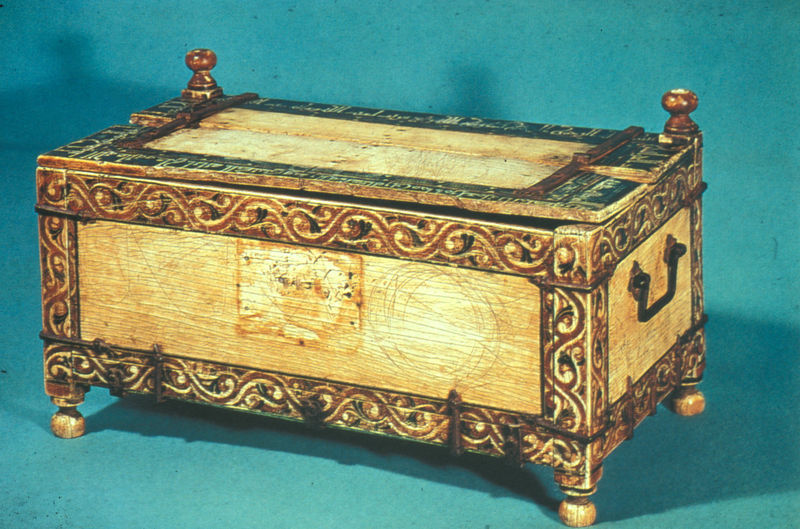
Titel: Kästchen aus Medina al-Zahira
Standort: Madrid
Institution: Archäologisches Museum
Schlagwörter: blau, fuß, schatten, weiß, gelb, grün, ocker, braun, hell, holz, licht, schmuck, schwarz, türkis, rot, beige, malerei, muster, ornament, alt, rahmen, stehen, möbel, gold, decke, borte, schräg, kreis, rund, henkel, ranken, beine, bein, füße, schrift, kommode, spuren, transport, hellbraun, klein, vergilbt, linien, rand, handarbeit, detail, inschrift, dekor, ornamente, verzierung, schublade, metall, nägel, knöpfe, geschlossen, bemalt, foto, fotografie, photographie, kante, griff, knochen, eisen, truhe, deckel, dose, orient, rechteck, schraffur, seite, text, kreise, kugeln, kiste, kunst, intarsien, schnitzerei, kasten, photo, ecken, griffe, scharniere, knauf, maserung, drechseln, handwerk, farbfoto, scharnier, antik, mittelalter, rechteckig, beschlag, golden, klappe, schatulle, ornamentik, schief, objekt, kanten, kästchen, quadrat, viereck, verzierungen, aufbewahrung, beschläge, hölzer, zierleiste, schnitzereien, schnitzwerk, kratzer, metell, rost, beschädigt, schmuckkästchen, fasern, kistchen, reliquienkästchen, schatuelle, flechtband, baschläge, faser, holzkiste, hochzeitstruhe, dekel, holzfüße, holzkästchen, kugelfüße, kritzeleien, kasteb, 1200, 1300, rechteckog, reliquienkasten, füßschen